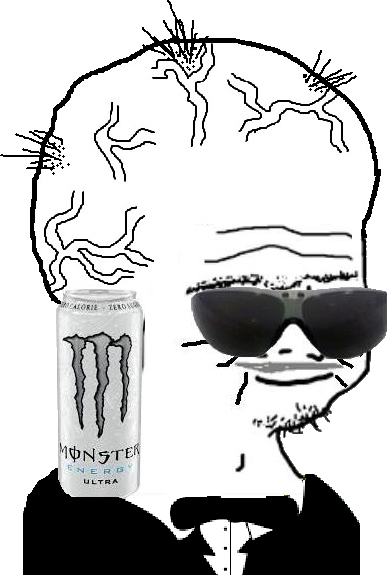
Label: 5_Boomer